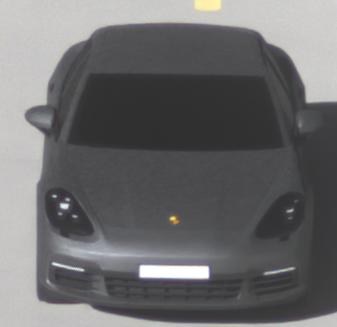
Make: Porsche
Model: Panamera
Detailed model: Panamera (971)
Model produced from: 2016/11
Model produced until: 2018/08
Doors: 5
Color: gray
Road condition: dry road
Daytime: morning or afternoon
Contrast: high contrast